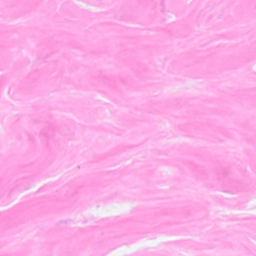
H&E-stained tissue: Breast